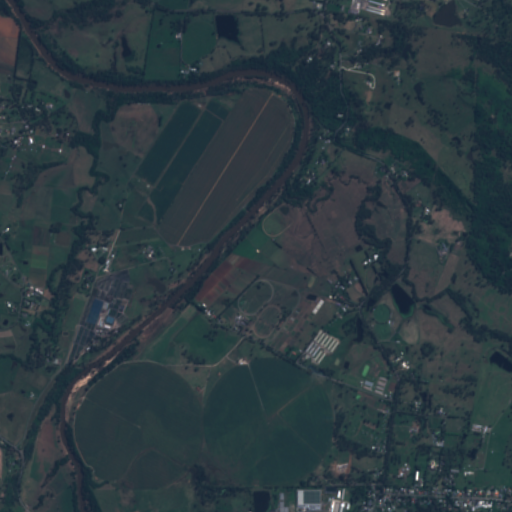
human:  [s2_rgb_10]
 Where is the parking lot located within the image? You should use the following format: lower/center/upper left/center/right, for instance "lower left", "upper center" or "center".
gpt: The parking lot is located in the lower right of the image.
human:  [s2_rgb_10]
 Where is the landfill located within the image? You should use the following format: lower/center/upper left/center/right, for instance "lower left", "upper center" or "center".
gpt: There is no landfill in the image.